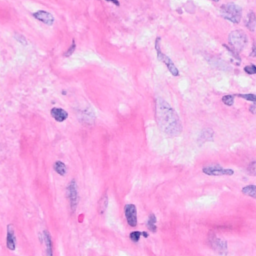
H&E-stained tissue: Breast